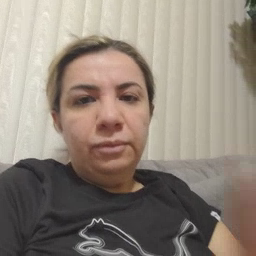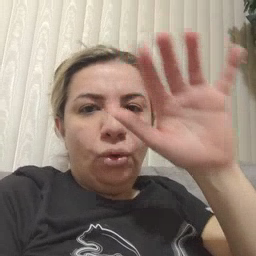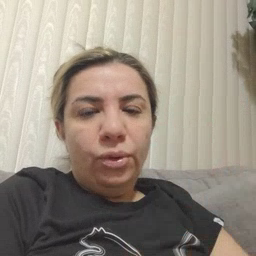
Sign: snow